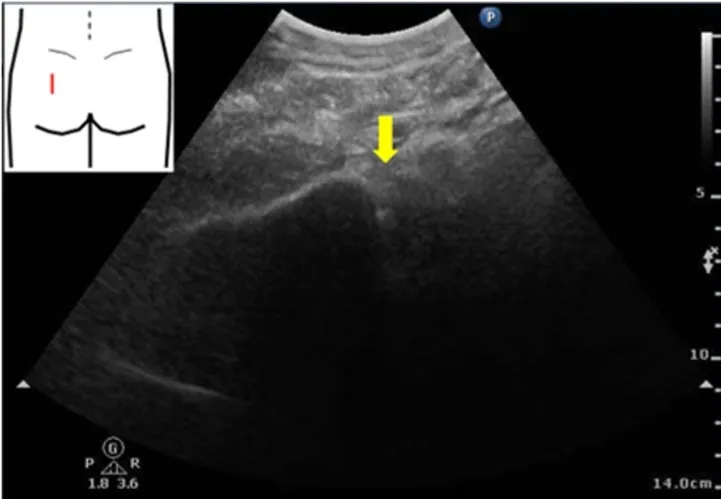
The ultrasound probe was placed on the left buttock of the patient during the procedure and the invaginated ureter was reduced (arrow).
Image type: radiology (ultrasound)